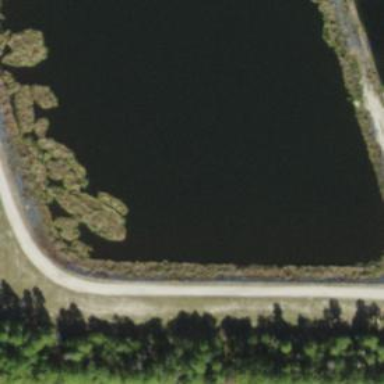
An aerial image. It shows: Reservoir of natural water.